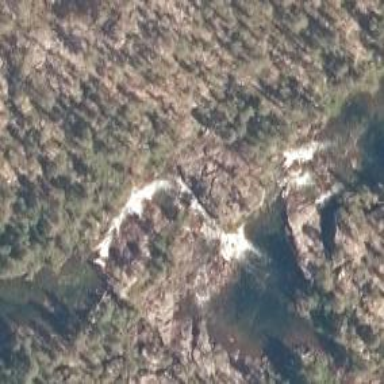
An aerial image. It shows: Rapids in the waterway.